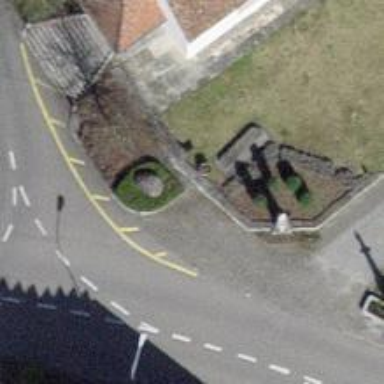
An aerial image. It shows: Historic memorial.